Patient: sex M, age 46
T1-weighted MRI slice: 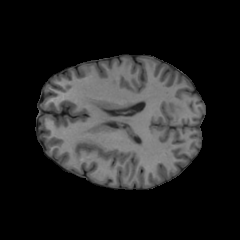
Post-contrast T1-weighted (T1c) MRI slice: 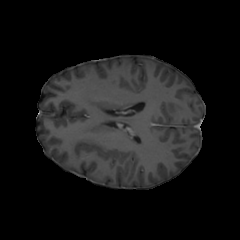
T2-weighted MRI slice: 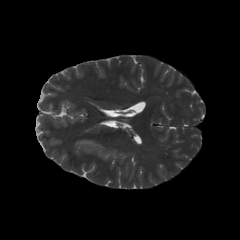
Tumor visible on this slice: yes
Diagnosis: Oligodendroglioma, IDH-mutant, 1p/19q-codeleted
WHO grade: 2